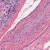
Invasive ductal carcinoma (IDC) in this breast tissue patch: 1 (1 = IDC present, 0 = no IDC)